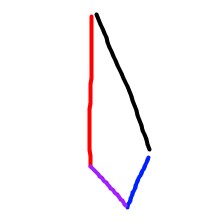
Shape: kite